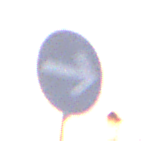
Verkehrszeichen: VorgeschriebeneFahrtrichtungHierRechts
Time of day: SunriseSunset
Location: Outdoor (Urban)
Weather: Clear
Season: NotSpecified
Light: Natural